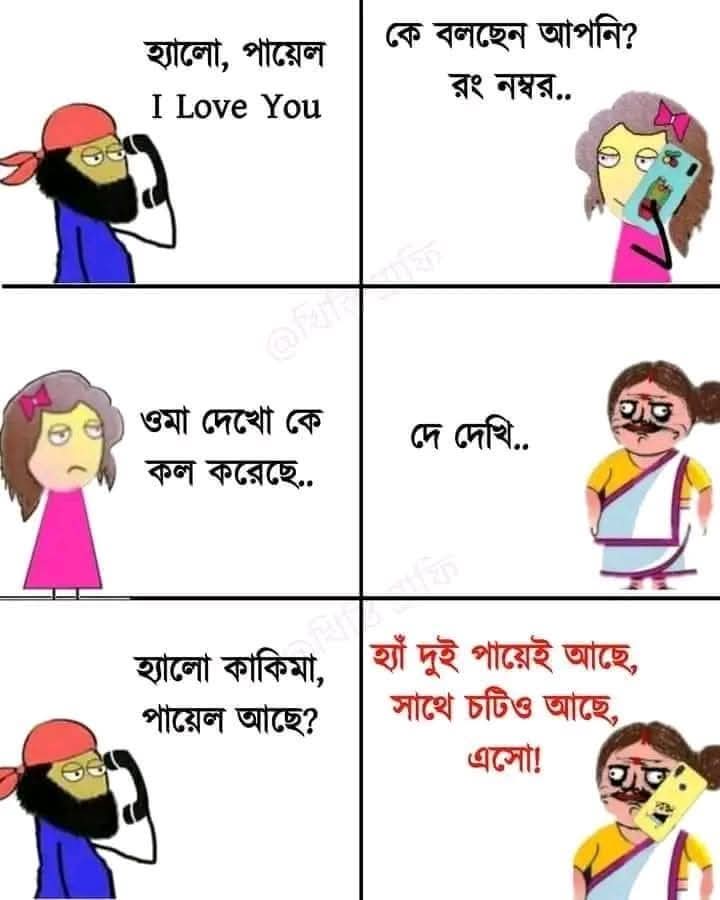
Text: হ্যালো, পায়েল I Love You
কে বলছেন আপনি? রং নম্বর..
ওমা দেখো কে কল করেছে..
দে দেখি..
হ্যালো কাকিমা, পায়েল আছে?
হ্যাঁ দুই পায়েই আছে, সাথে চটিও আছে, এসো!
Label: Non Hate